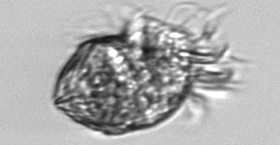
Label: Strombidium_morphotype1